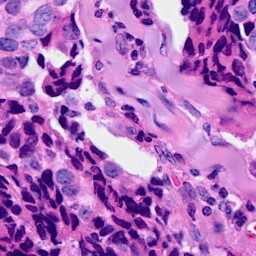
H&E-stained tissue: Breast